Field crop: maize
Growth stage: 1
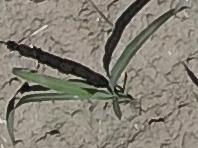
Species: sorghum